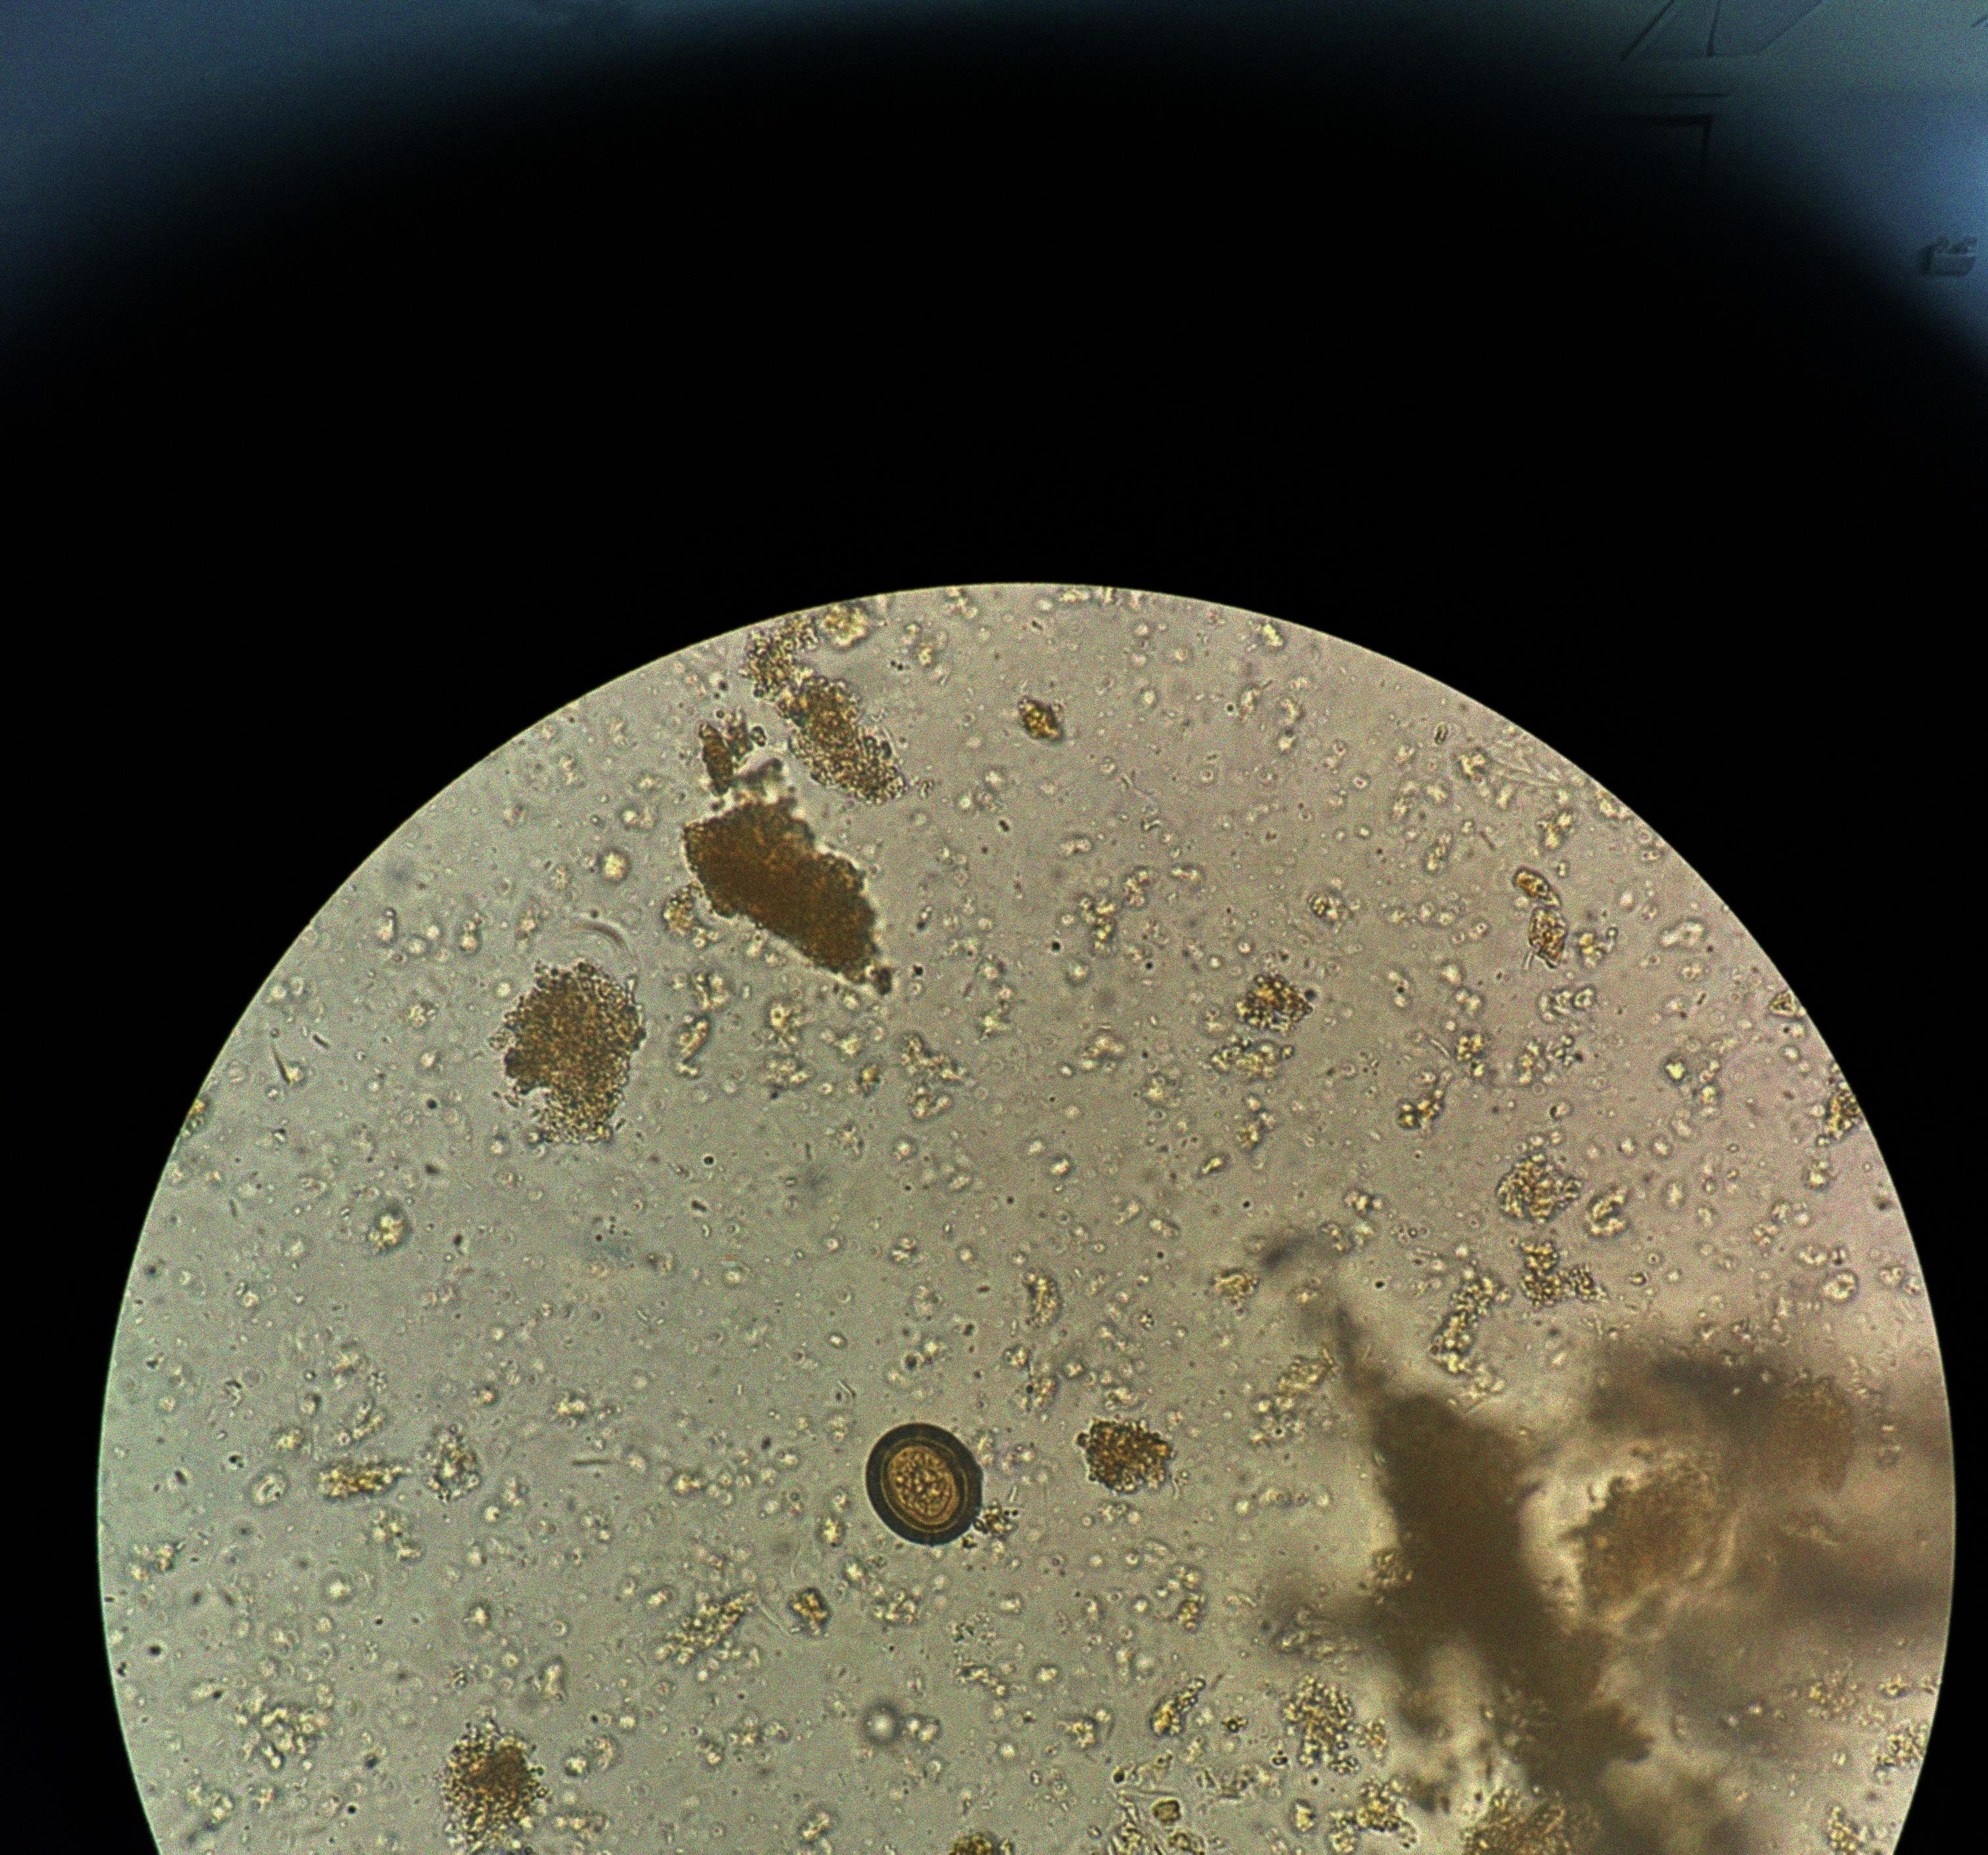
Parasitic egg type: Taenia spp. egg